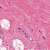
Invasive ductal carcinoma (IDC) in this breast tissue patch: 0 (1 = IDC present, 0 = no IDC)